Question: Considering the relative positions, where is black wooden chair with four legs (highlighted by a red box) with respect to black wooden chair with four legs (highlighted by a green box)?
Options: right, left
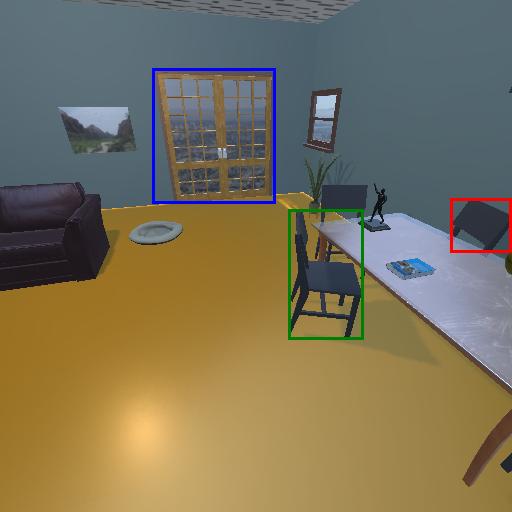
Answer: right